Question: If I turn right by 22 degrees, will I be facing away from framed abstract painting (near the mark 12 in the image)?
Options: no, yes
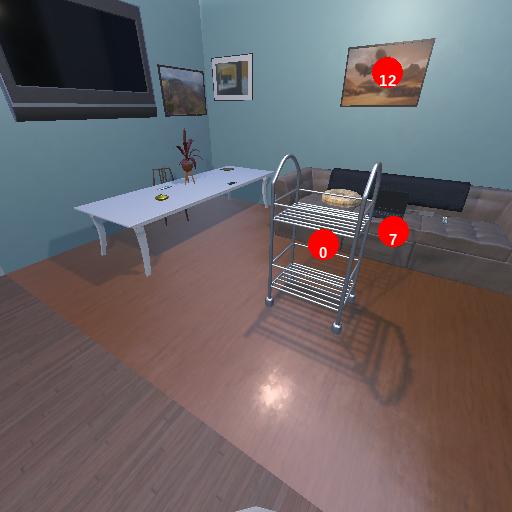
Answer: no